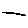
Label: line